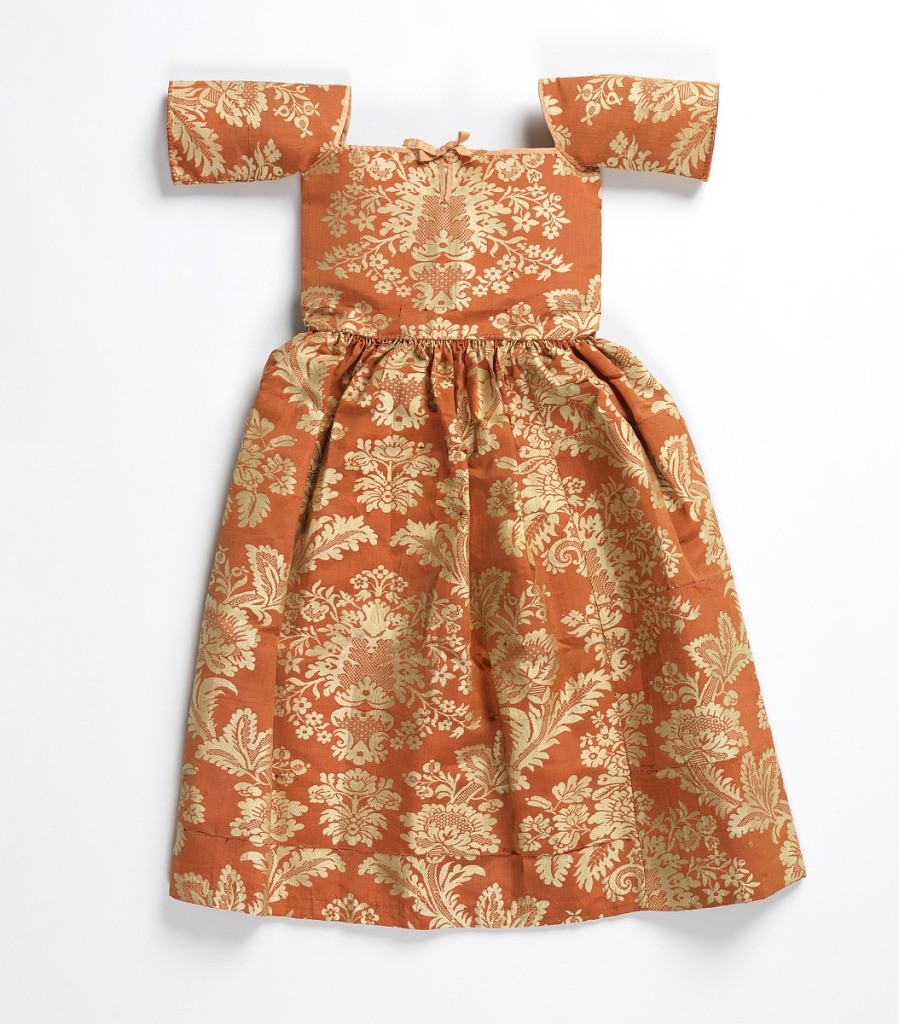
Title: Child's dress
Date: early 18th century
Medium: silk Technique: damask Label: silk damask
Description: Child's dress of coral-colored silk damask with floral pattern in white. Bodice cut square at neck and edged with pink ribbon; elbow length sleeves; full gathered skirt.